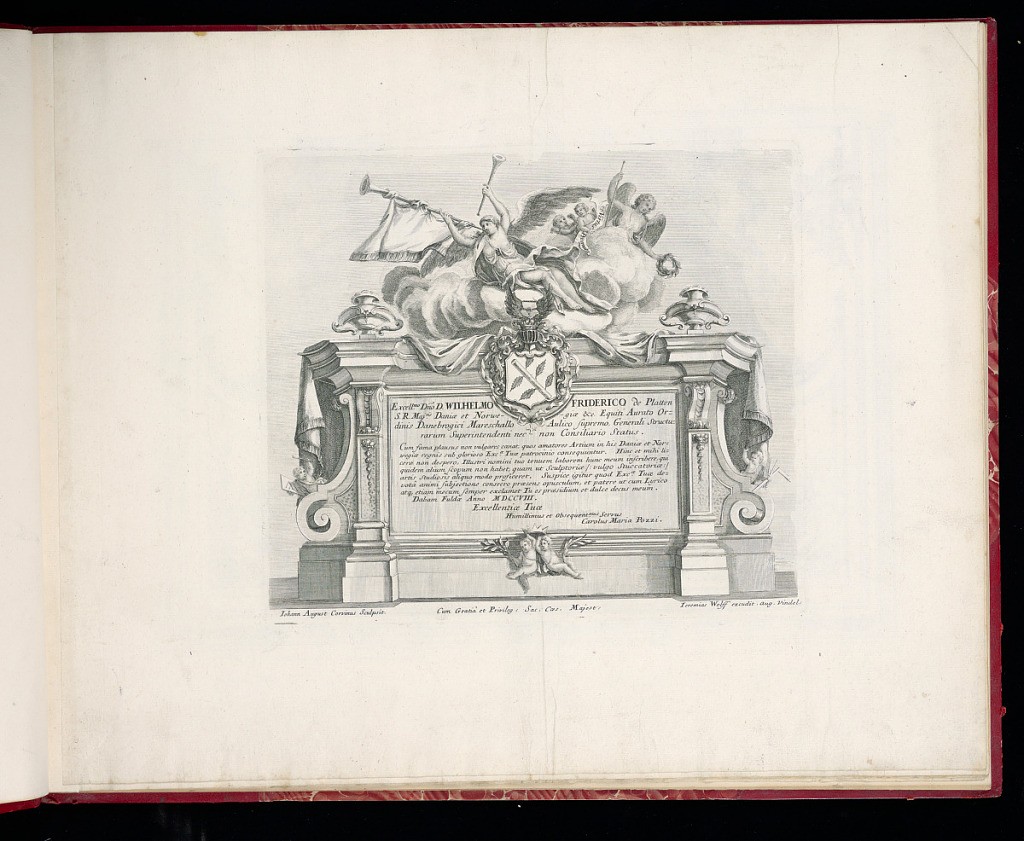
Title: Dedication Page
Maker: Carlo Maria Pozzi
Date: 1708
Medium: Engraving on laid paper
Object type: Bound print
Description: Plate with dedication to Frederick IV, King of Norway and Denmark, printed in Latin on an architectural pedestal decorated with scrolls, putti, a coat of arms, vases, and a sculptural group of an angel on a cloud blowing a horn. The plate is signed.